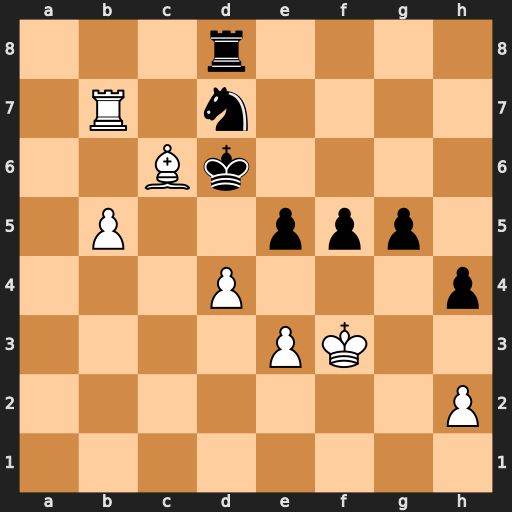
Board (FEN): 3r4/1R1n4/2Bk4/1P2ppp1/3P3p/4PK2/7P/8
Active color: w
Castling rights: -
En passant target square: -
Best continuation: Rxd7+ Rxd7 dxe5+ Kxe5 Bxd7